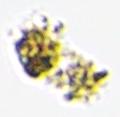
Label: Detritus